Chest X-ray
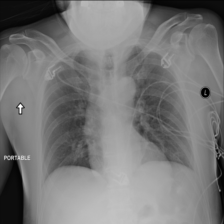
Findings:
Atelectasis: negative
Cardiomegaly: negative
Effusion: negative
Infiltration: negative
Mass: negative
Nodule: negative
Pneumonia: negative
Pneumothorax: negative
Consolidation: negative
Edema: negative
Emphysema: negative
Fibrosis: negative
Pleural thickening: negative
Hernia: negative